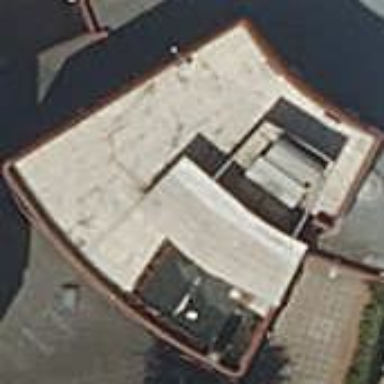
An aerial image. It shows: Part of building.